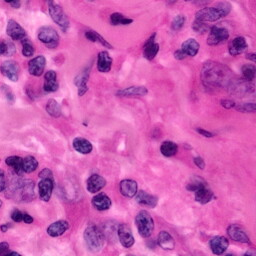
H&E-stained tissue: Pancreatic